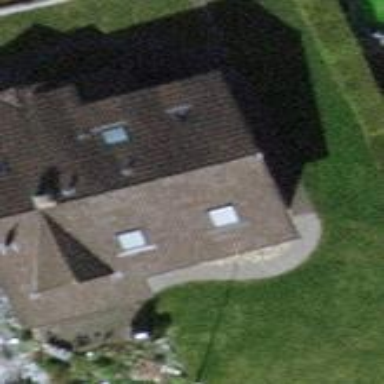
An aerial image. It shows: Simple and straightforward house.